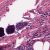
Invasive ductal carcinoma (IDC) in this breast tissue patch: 0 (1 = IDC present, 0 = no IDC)